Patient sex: F
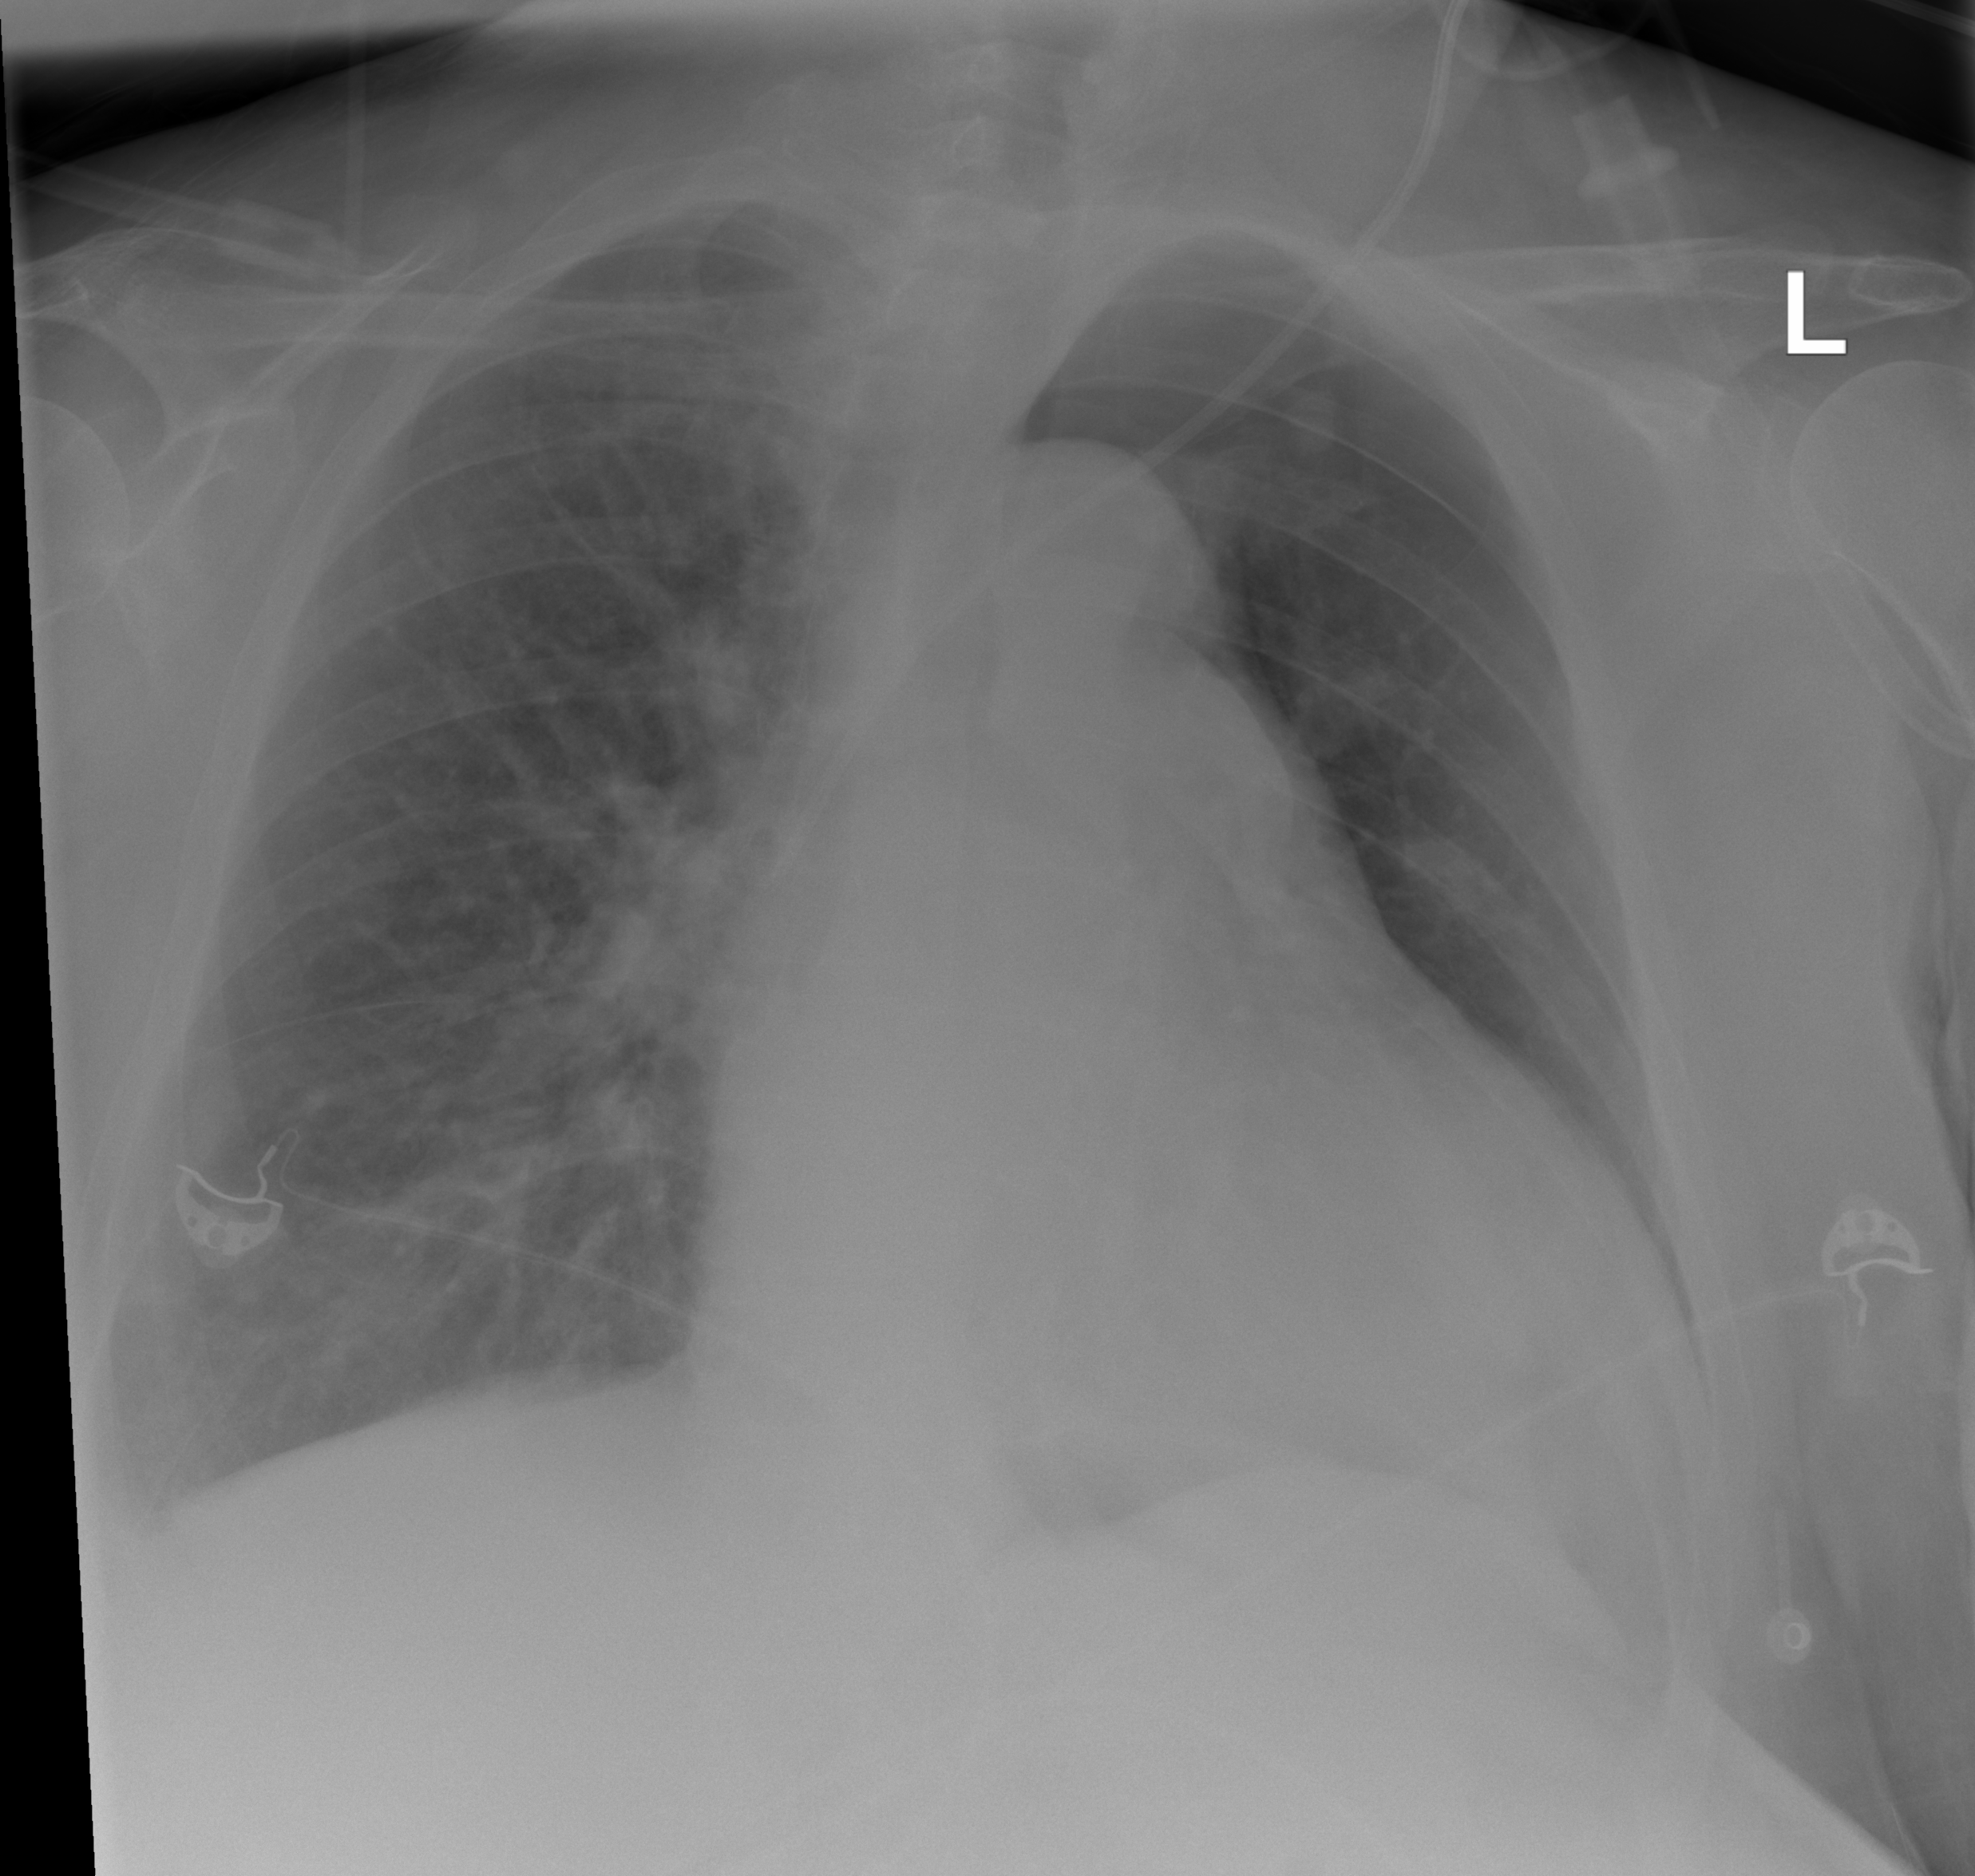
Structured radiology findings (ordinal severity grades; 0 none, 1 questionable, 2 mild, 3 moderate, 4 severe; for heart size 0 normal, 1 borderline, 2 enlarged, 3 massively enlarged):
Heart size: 2
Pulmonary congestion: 2
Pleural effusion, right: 0
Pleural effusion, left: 0
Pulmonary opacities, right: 2
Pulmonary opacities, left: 0
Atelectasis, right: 0
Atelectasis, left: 0